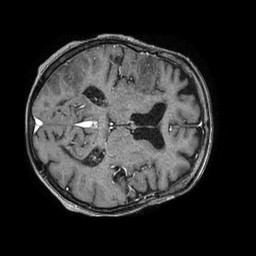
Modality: T1w
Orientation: axial
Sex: female
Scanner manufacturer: philips
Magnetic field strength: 1.5 T
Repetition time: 0.007732 s
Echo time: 0.003524 s